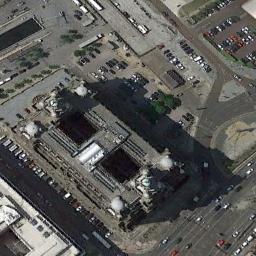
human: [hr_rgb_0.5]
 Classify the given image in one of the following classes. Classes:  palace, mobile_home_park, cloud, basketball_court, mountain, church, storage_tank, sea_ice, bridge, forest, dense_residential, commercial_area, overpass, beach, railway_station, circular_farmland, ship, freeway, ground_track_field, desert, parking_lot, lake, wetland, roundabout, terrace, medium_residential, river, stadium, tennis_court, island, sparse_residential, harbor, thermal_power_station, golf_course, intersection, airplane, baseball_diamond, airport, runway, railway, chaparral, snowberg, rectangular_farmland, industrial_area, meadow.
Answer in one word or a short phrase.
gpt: church